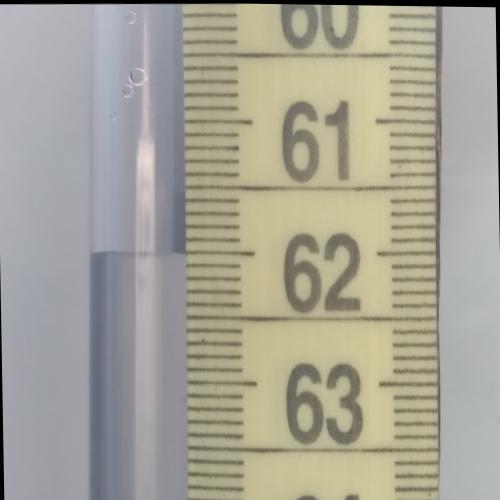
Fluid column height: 62.0 cm